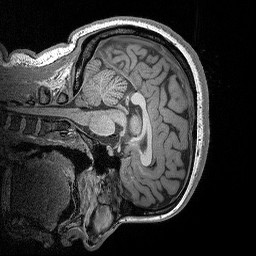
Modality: T1w
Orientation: sagittal
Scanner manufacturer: siemens
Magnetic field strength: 3 T
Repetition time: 2.3 s
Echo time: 0.00298 s